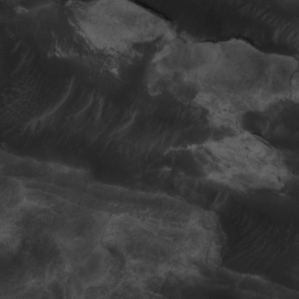
Label: non_frost